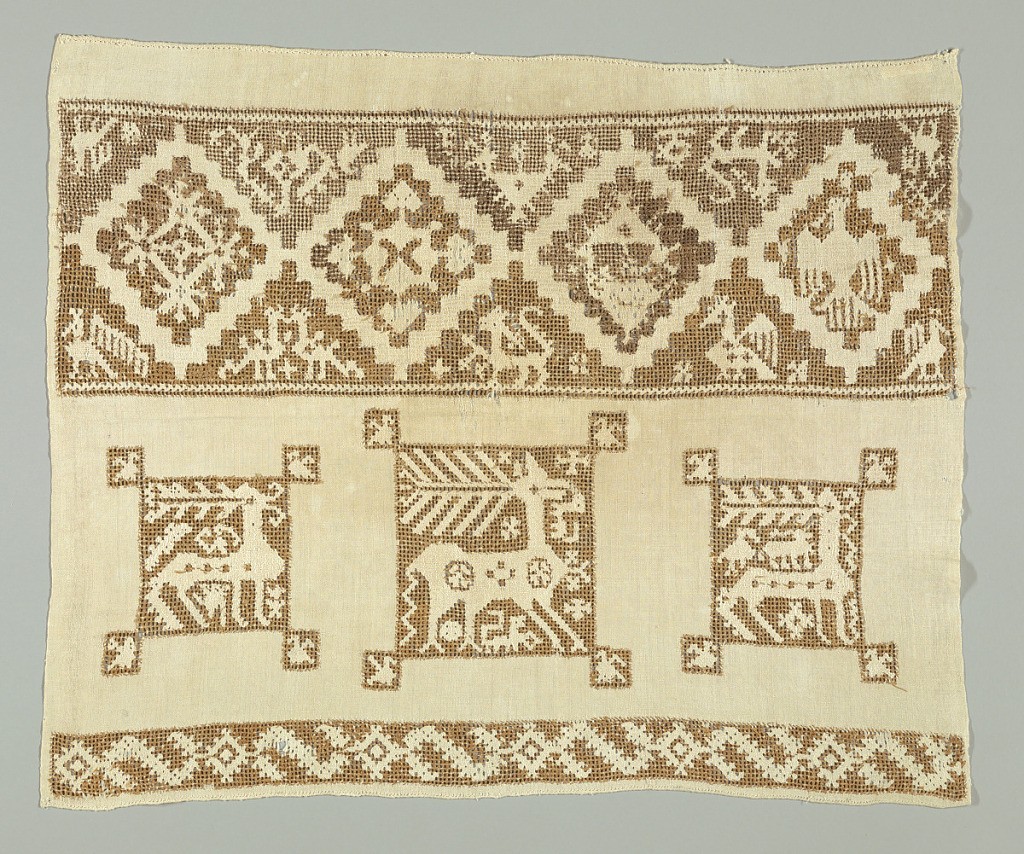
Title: Cover
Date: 17th century
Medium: linen Technique: withdrawn element with darned motifs
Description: Cover with three stags inside squares. Above stags is a wide border with stepped diamonds enclosing geometric snowflake patterns and a single bird motif. Narrow border stags has alternating curving vine and diamond-shaped pattern.